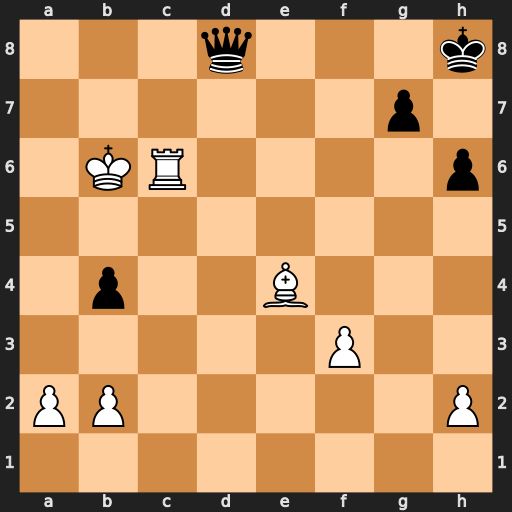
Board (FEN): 3q3k/6p1/1KR4p/8/1p2B3/5P2/PP5P/8
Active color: w
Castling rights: -
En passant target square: -
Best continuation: Kb7 Qd7+ Kb8 Kg8 Rc8+ Kf7 Rc7